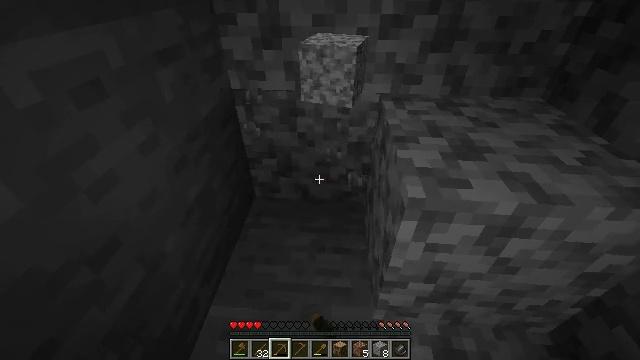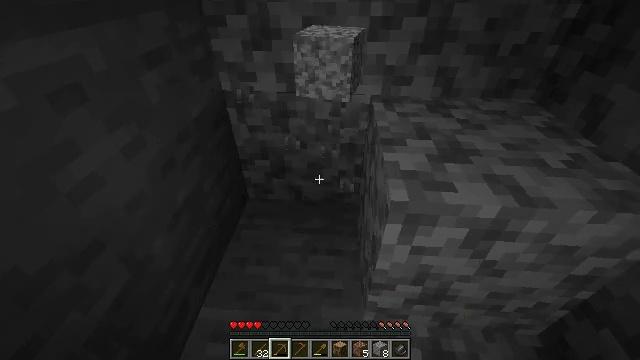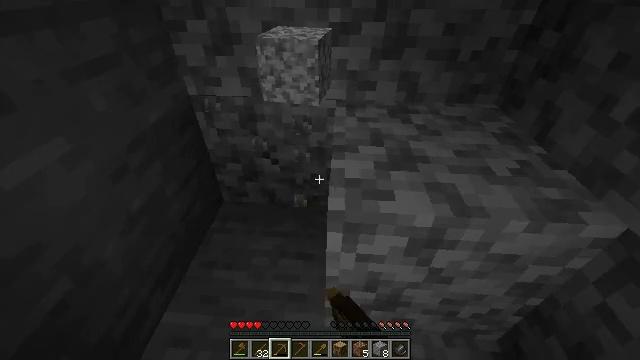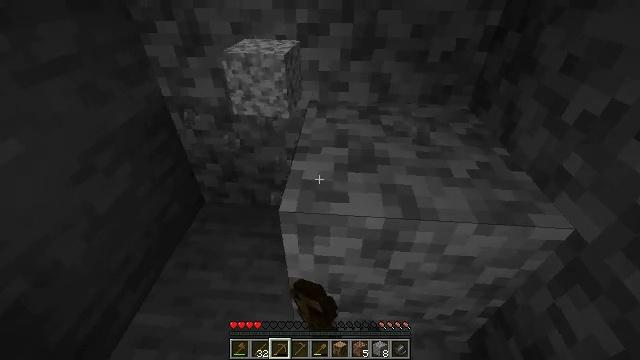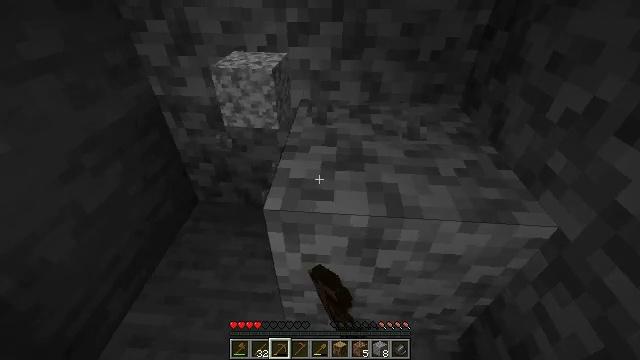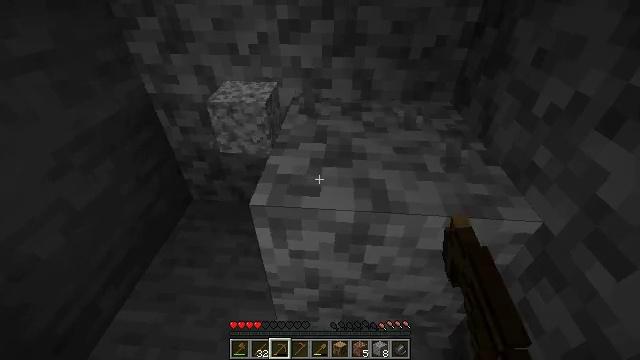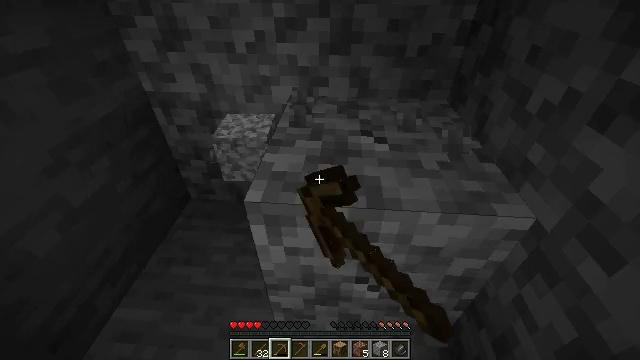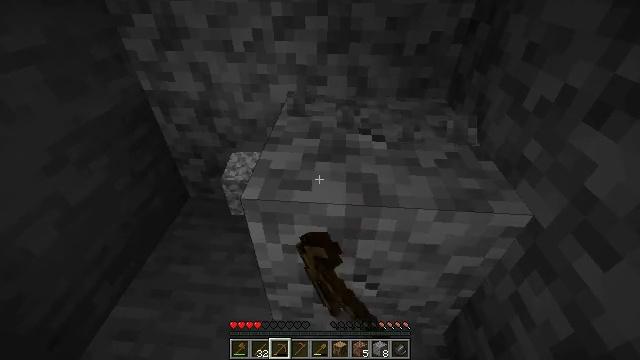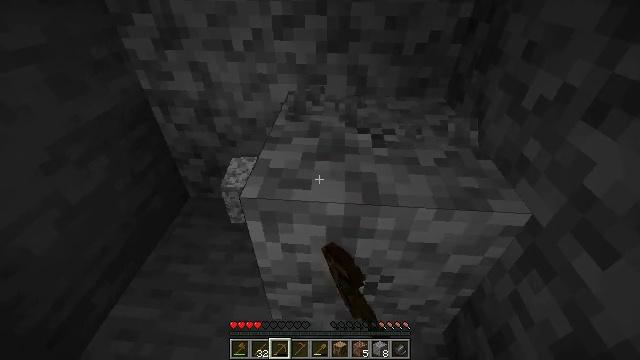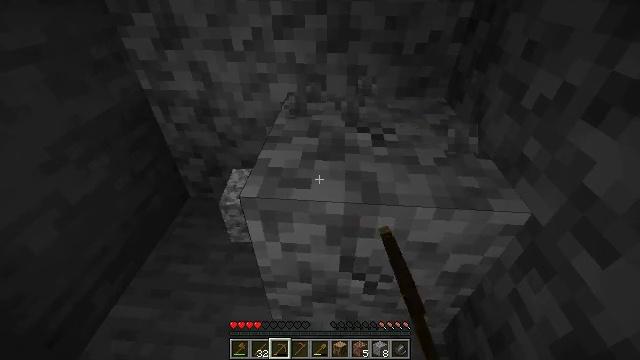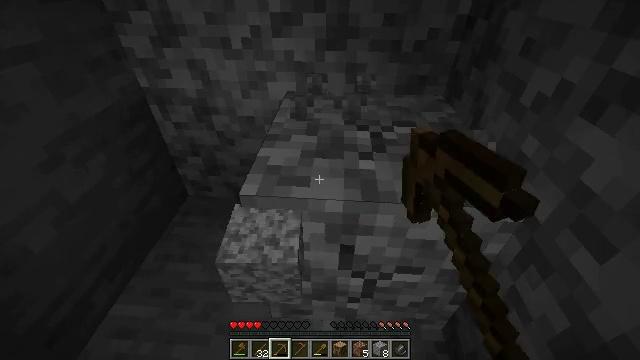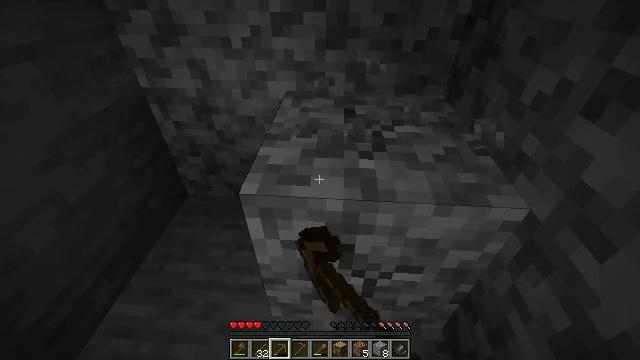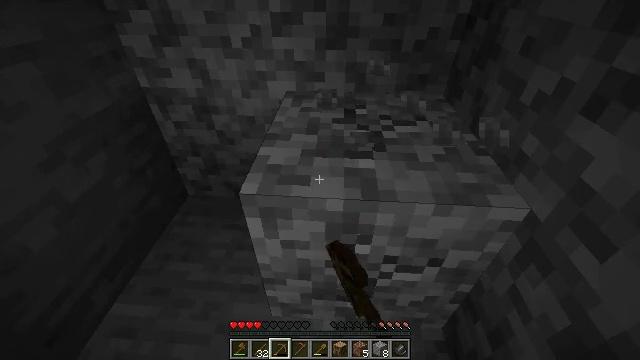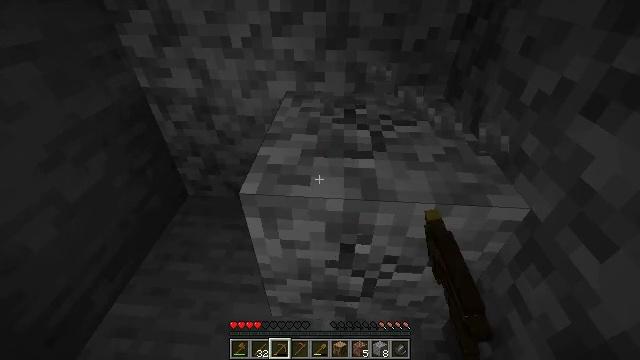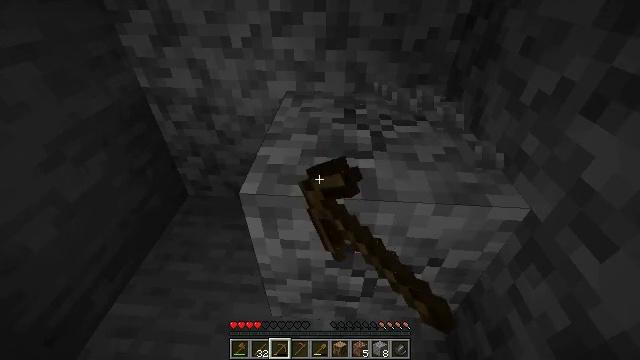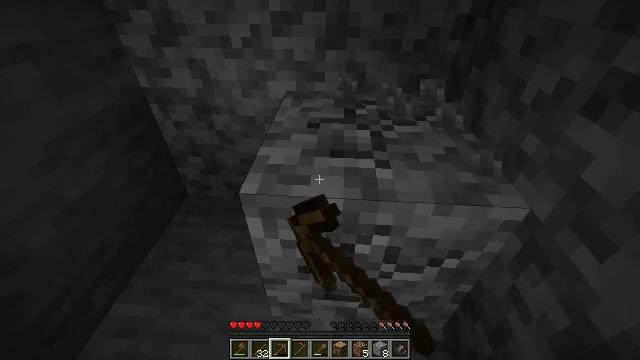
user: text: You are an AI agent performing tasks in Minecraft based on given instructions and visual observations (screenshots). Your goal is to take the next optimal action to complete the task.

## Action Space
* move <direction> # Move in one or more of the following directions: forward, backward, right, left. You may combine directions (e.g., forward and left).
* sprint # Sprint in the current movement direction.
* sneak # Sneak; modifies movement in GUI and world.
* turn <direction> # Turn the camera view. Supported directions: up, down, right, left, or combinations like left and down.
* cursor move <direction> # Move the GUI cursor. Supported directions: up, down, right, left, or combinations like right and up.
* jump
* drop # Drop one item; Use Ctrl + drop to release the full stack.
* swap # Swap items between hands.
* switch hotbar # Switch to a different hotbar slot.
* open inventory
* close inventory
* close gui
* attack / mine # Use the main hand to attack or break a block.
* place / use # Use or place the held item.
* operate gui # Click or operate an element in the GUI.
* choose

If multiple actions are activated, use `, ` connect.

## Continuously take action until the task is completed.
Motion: motion action
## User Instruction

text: Mine the diorite underground.
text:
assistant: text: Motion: move right, attack / mine
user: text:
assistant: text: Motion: move right, attack / mine
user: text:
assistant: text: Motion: attack / mine
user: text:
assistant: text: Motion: attack / mine
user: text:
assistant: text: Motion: attack / mine
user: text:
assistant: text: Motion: attack / mine
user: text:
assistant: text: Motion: attack / mine
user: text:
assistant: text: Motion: attack / mine
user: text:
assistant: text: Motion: attack / mine
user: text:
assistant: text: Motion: attack / mine
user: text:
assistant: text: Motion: attack / mine
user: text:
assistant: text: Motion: attack / mine
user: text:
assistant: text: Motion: attack / mine
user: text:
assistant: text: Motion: attack / mine
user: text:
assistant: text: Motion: attack / mine
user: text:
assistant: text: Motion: attack / mine
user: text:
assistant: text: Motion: attack / mine
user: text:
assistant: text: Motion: attack / mine
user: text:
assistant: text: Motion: attack / mine
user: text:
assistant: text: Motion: attack / mine
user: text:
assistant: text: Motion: attack / mine
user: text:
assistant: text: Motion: attack / mine
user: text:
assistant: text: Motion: attack / mine
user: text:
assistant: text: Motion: attack / mine
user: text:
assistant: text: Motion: attack / mine
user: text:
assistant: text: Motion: attack / mine
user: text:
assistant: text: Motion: move forward, attack / mine
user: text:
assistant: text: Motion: move forward, attack / mine
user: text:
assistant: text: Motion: move forward, attack / mine
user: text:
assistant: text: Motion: move forward, attack / mine